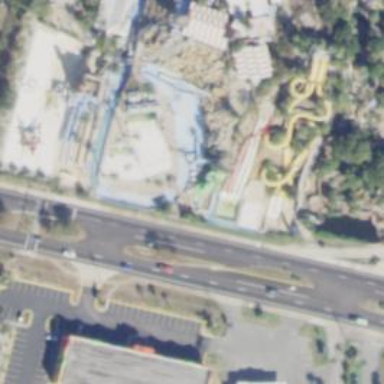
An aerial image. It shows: Water slide attraction.